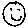
Label: smiley face